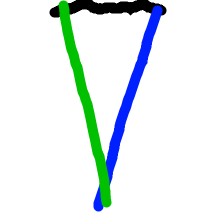
Shape: triangle